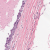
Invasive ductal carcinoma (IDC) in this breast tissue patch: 0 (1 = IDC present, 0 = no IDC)